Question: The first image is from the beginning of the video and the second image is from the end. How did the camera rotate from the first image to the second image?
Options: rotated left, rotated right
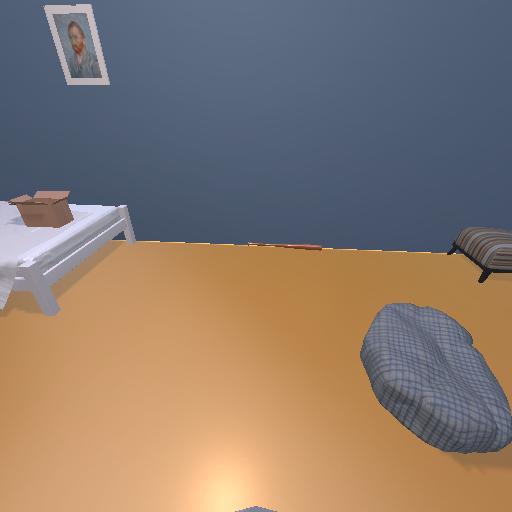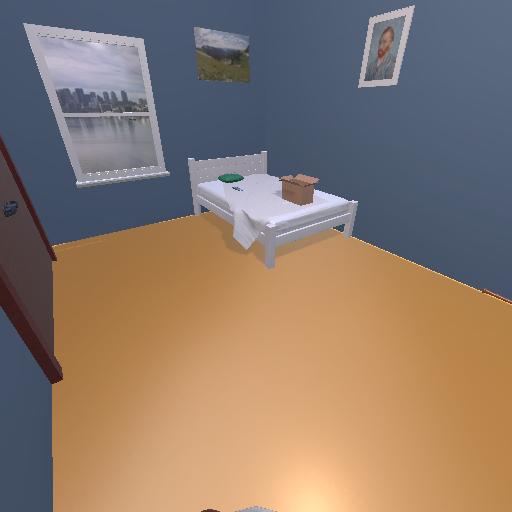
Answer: rotated left